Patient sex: F
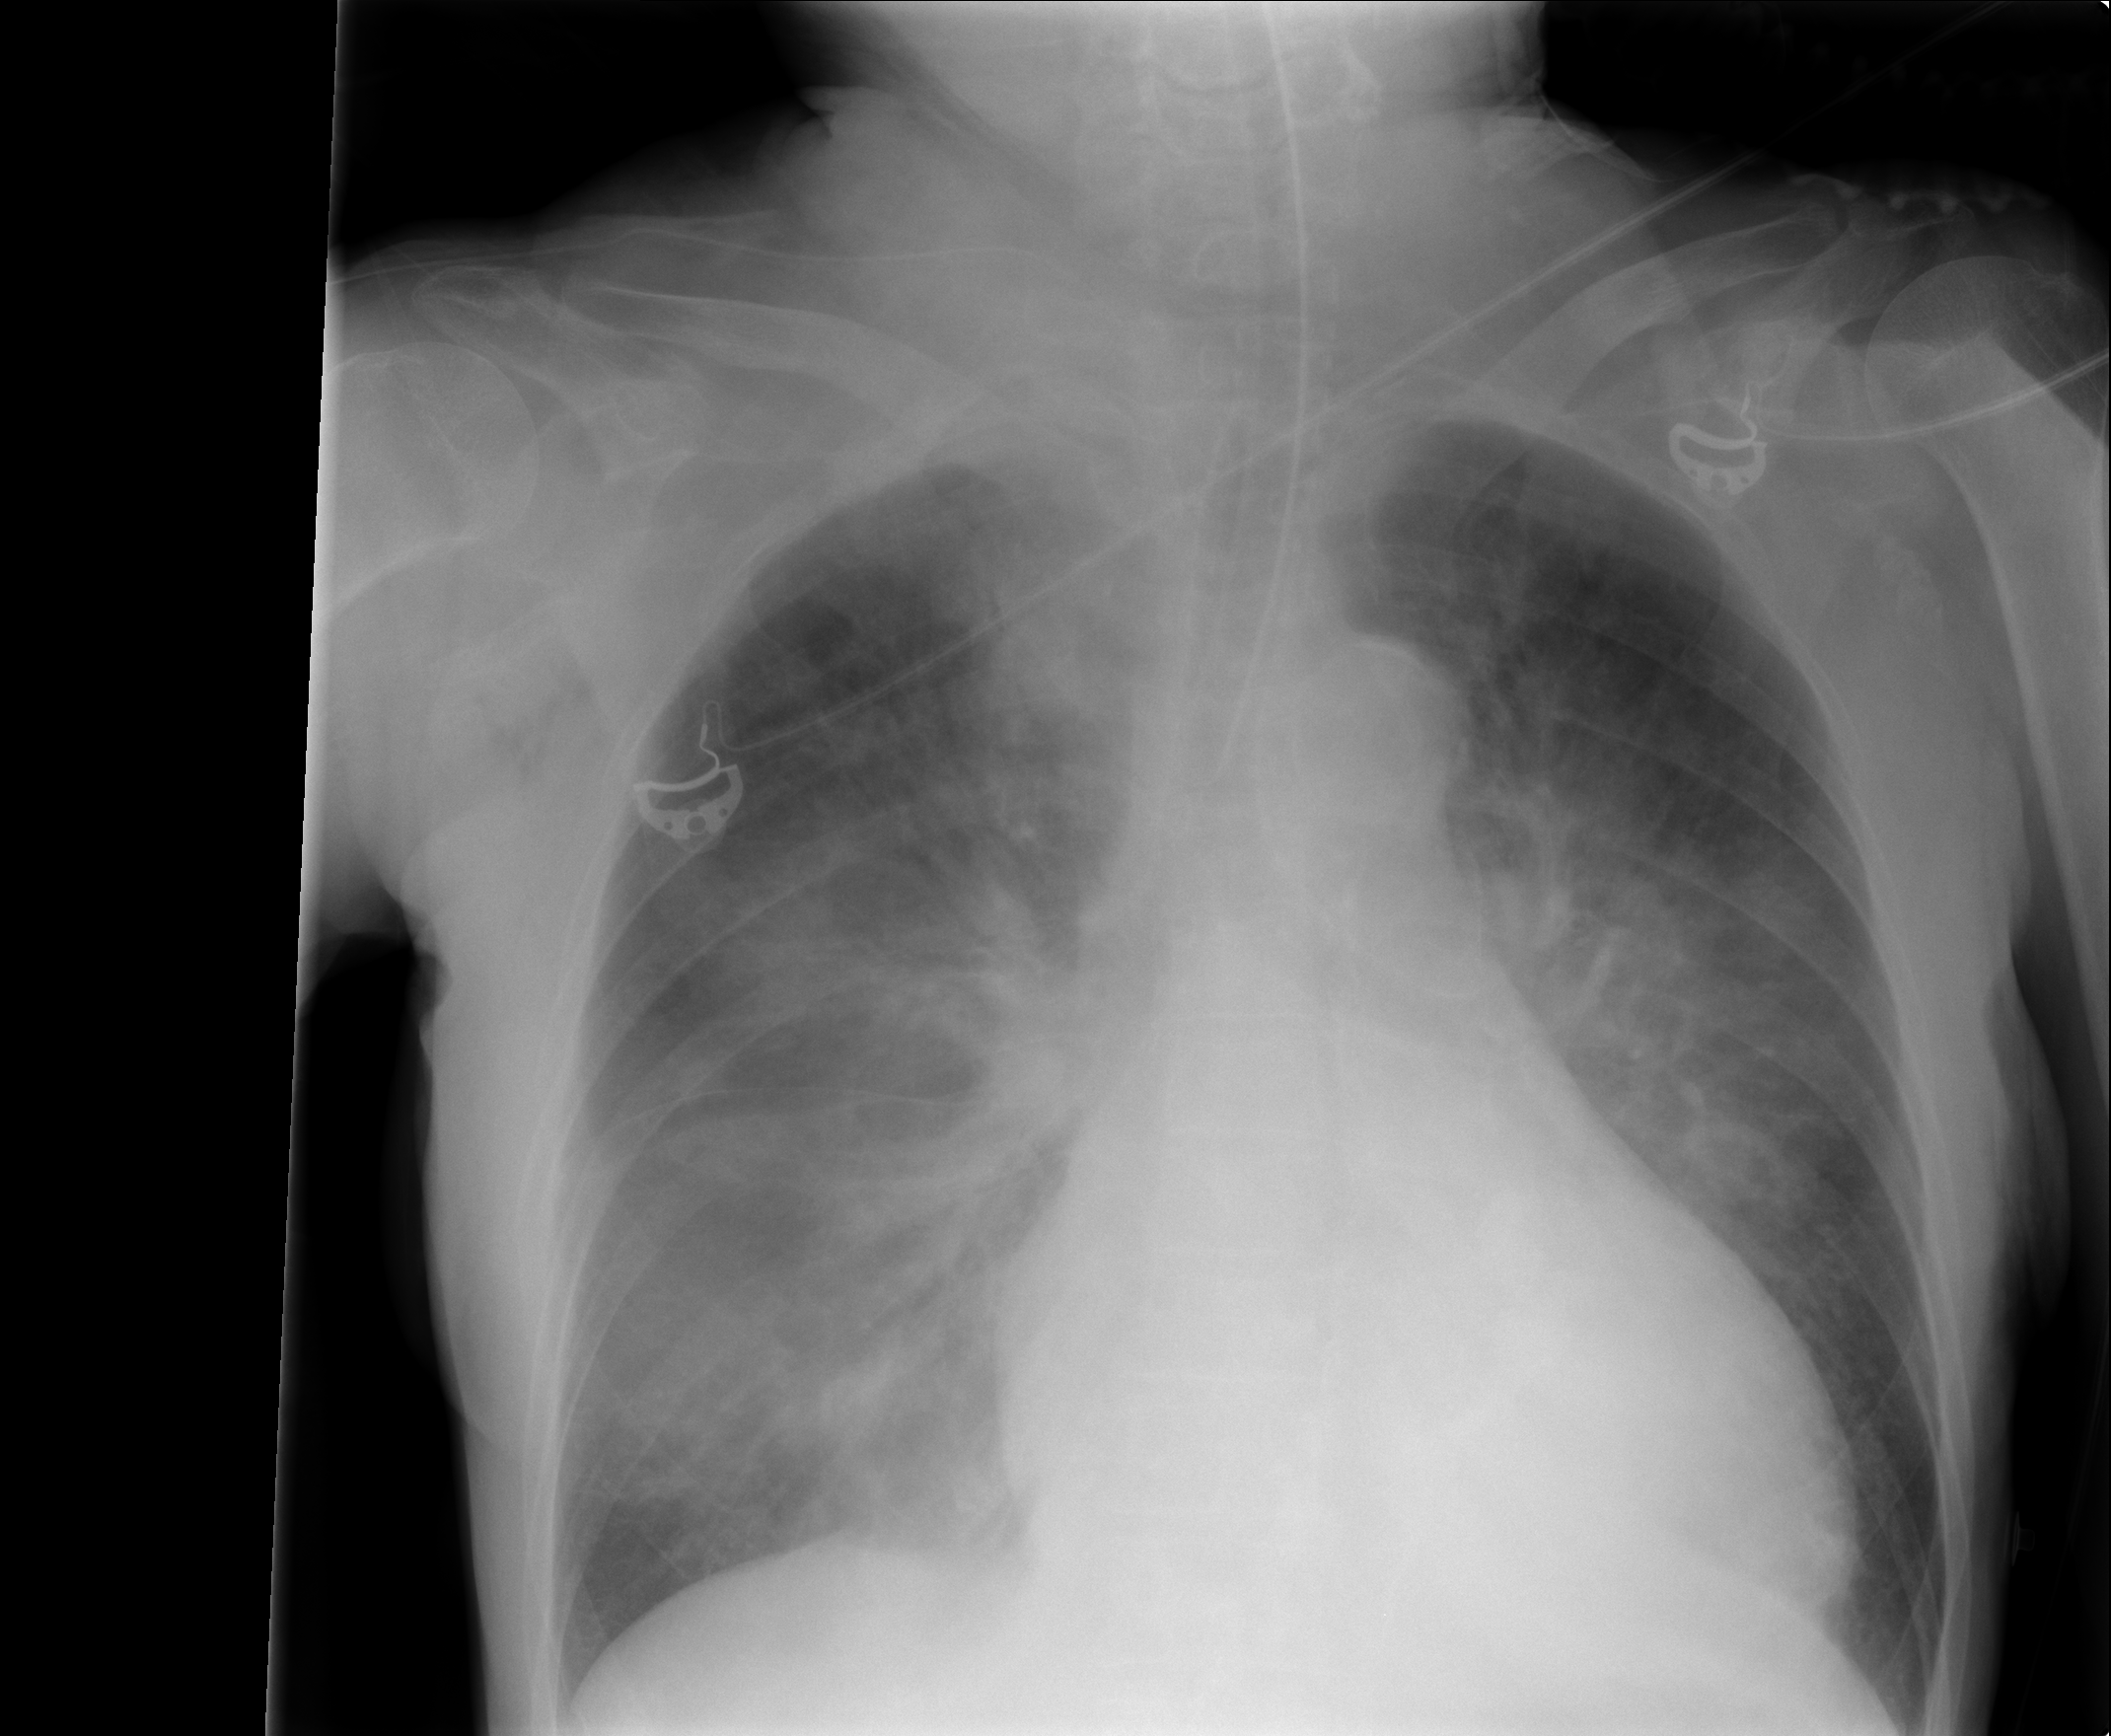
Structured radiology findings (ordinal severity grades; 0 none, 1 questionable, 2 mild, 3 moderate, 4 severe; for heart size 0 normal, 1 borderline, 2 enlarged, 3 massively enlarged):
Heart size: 2
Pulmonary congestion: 4
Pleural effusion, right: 0
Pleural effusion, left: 0
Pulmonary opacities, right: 3
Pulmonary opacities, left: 3
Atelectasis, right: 2
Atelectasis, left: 0